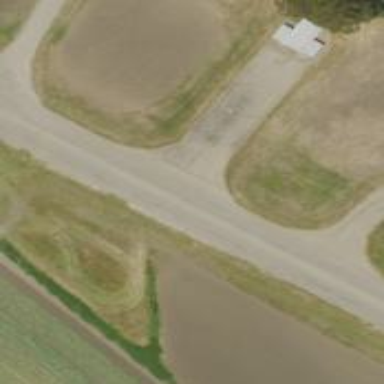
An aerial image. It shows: Image of taxiway at airport.